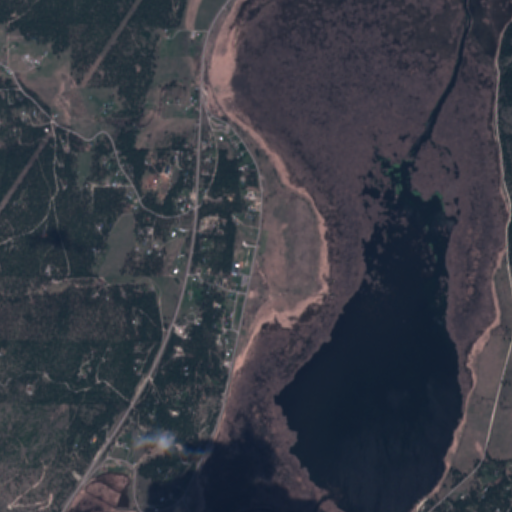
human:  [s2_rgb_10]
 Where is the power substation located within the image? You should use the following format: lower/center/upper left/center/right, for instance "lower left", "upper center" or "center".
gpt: The power substation is located in the lower center of the image.
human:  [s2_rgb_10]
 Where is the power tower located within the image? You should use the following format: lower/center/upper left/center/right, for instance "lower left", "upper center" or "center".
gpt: The power tower is located in the upper left of the image.
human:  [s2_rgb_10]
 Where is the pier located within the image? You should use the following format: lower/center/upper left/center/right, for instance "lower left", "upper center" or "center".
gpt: The pier is located in the lower right of the image.
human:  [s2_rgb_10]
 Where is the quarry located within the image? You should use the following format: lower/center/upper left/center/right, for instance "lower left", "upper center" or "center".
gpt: There is no quarry in the image.